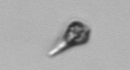
Label: Euglena